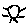
Label: sun